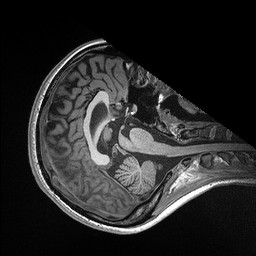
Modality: T1w
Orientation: axial
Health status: healthy
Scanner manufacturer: siemens
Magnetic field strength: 3 T
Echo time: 0.00298 s